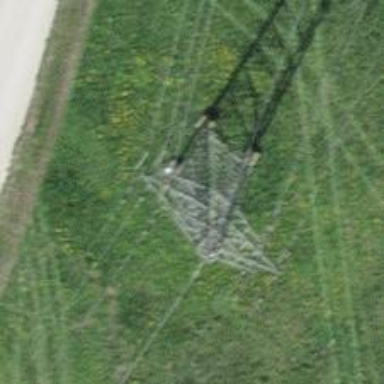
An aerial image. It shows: Power line in the image.